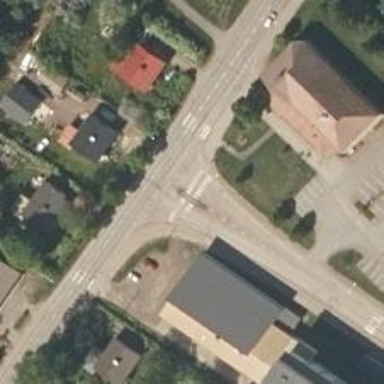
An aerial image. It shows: Crossing road.